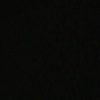
Label: space